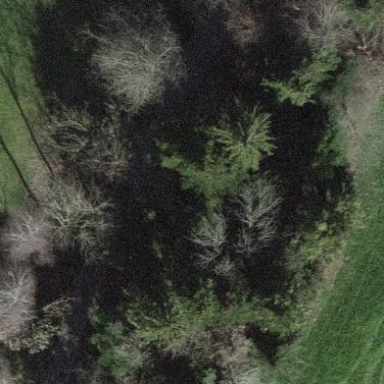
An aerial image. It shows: Forest with mixed types of leaves.